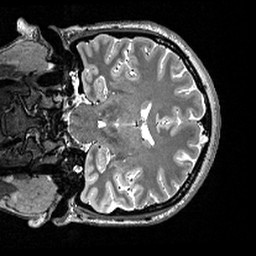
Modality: T2w
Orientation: coronal
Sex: female
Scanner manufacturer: siemens
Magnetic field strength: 3 T
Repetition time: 3 s
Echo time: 0.418 s